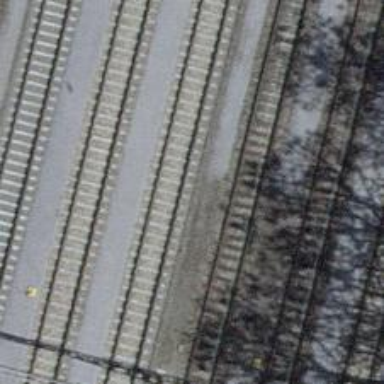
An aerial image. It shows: Railway service station.